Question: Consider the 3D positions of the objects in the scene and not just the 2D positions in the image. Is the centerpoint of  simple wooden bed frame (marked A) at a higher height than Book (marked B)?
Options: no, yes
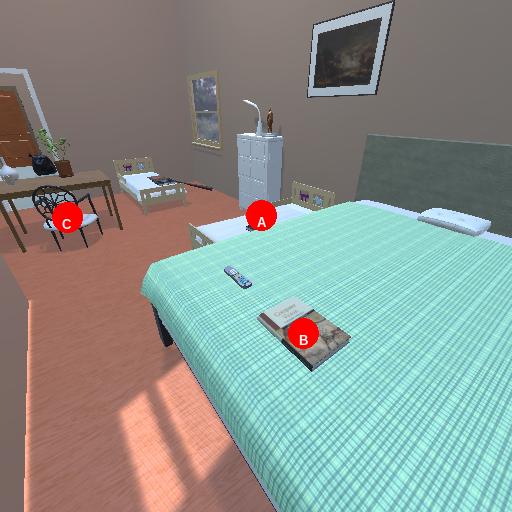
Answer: no